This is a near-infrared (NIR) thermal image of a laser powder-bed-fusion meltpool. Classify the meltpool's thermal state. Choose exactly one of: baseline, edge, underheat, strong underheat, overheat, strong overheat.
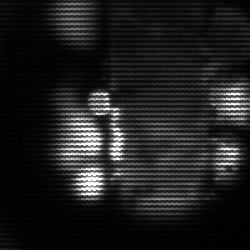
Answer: strong underheat